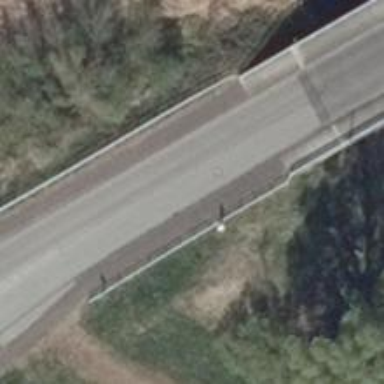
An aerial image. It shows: Primary highway bridge with asphalt surface.